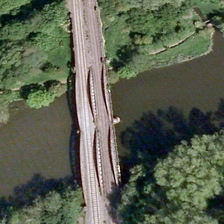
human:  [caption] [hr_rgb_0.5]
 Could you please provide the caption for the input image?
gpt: many green trees are in two sides of a river with a bridge .

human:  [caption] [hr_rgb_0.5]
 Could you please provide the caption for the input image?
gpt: many green trees are in two sides of a river with a bridge .

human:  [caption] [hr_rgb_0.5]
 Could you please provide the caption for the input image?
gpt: many green trees are in two sides of a river with a bridge .

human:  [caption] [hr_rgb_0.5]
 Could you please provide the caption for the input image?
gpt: many green trees are in two sides of a river with a bridge .

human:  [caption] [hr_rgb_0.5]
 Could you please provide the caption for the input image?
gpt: many green trees are in two sides of a river with a bridge .